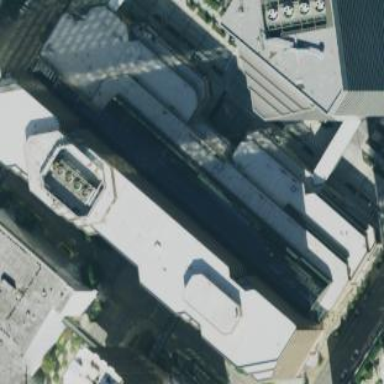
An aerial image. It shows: Mall building.